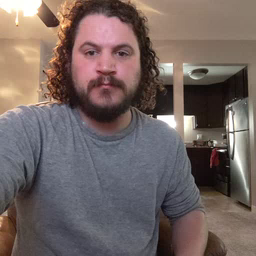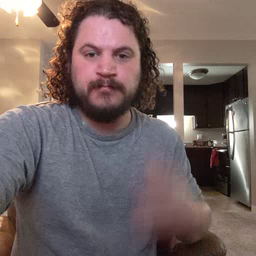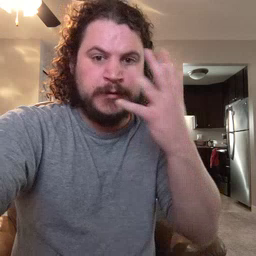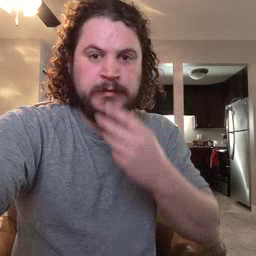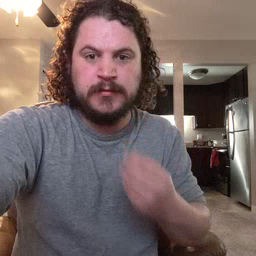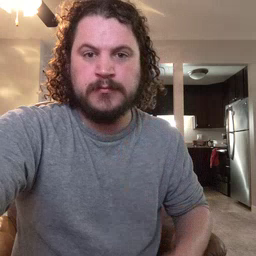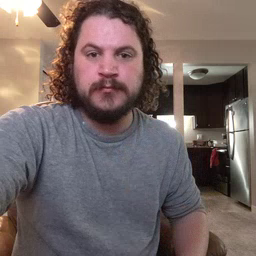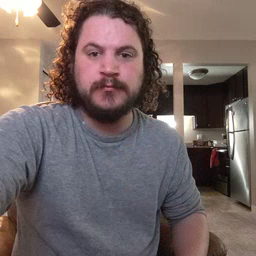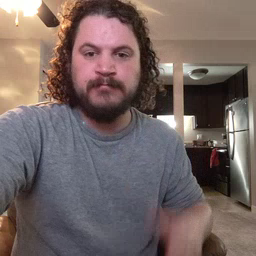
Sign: pretty